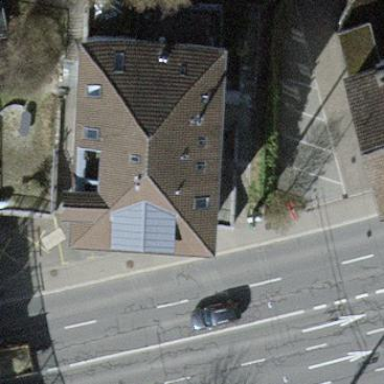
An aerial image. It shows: Commercial building with hipped roof made of roof tiles. The roof is oriented along the building and has rosy brown color. The building itself is light slate gray in color.